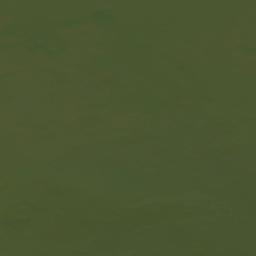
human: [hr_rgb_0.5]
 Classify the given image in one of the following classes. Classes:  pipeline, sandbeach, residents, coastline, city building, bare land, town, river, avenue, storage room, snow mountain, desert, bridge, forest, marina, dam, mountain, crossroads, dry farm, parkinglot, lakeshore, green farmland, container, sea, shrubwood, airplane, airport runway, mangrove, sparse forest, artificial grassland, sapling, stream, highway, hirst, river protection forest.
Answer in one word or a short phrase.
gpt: sea